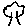
Label: tree